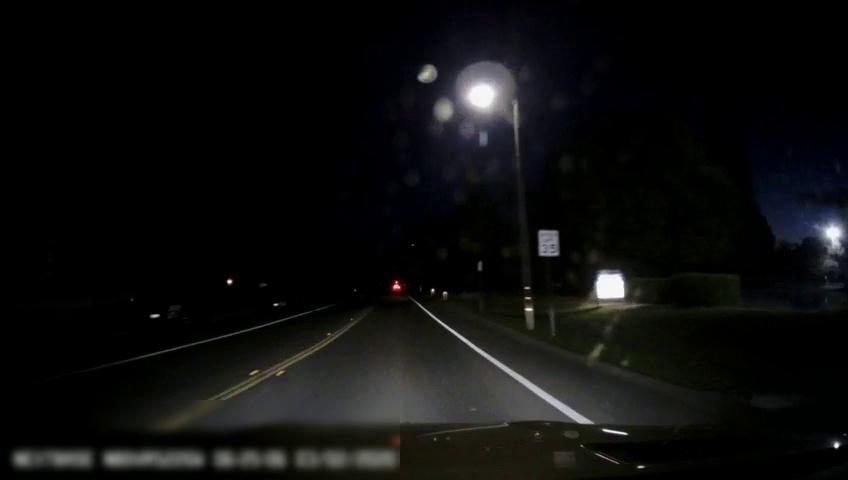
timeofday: Night
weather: Other
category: Drivable Space
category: Vehicles | Car
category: Lanes | Current Lane
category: Lanes | Current Lane
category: Lanes | Alternate Lane
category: Lanes | Alternate Lane
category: Traffic | Signs